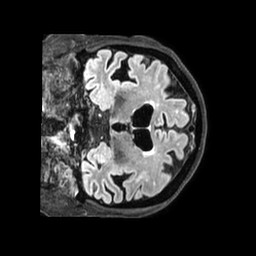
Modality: FLAIR
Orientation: coronal
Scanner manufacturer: philips
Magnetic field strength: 3 T
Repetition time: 4.8 s
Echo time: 0.34 s